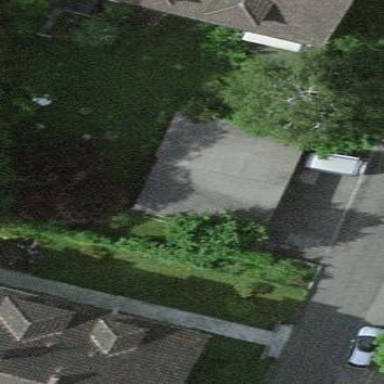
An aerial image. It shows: Group of garages.